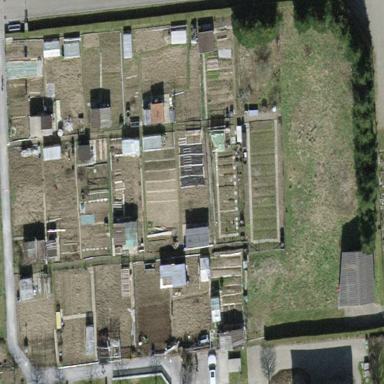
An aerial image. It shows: Area designated for allotments.